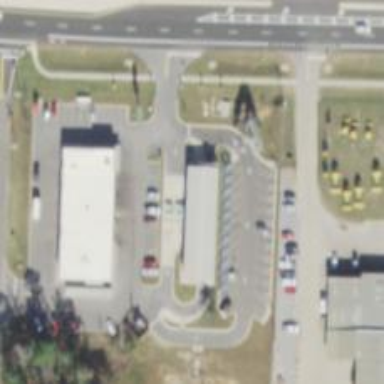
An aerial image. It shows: Parking space.